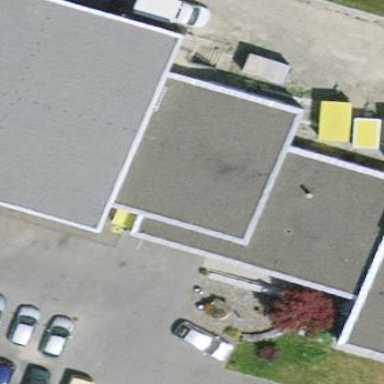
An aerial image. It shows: Commercial building.